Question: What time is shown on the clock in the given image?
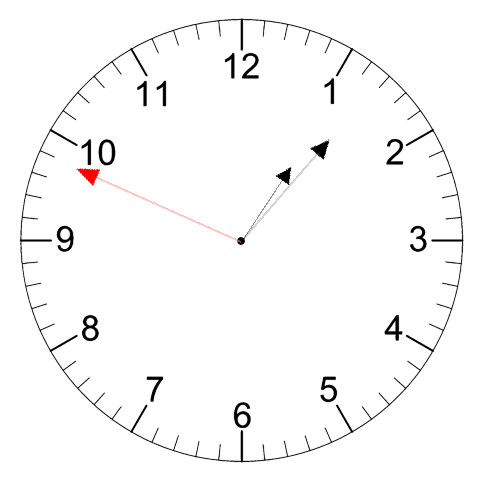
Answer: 01:06:49